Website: ulta-beauty
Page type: address-validator
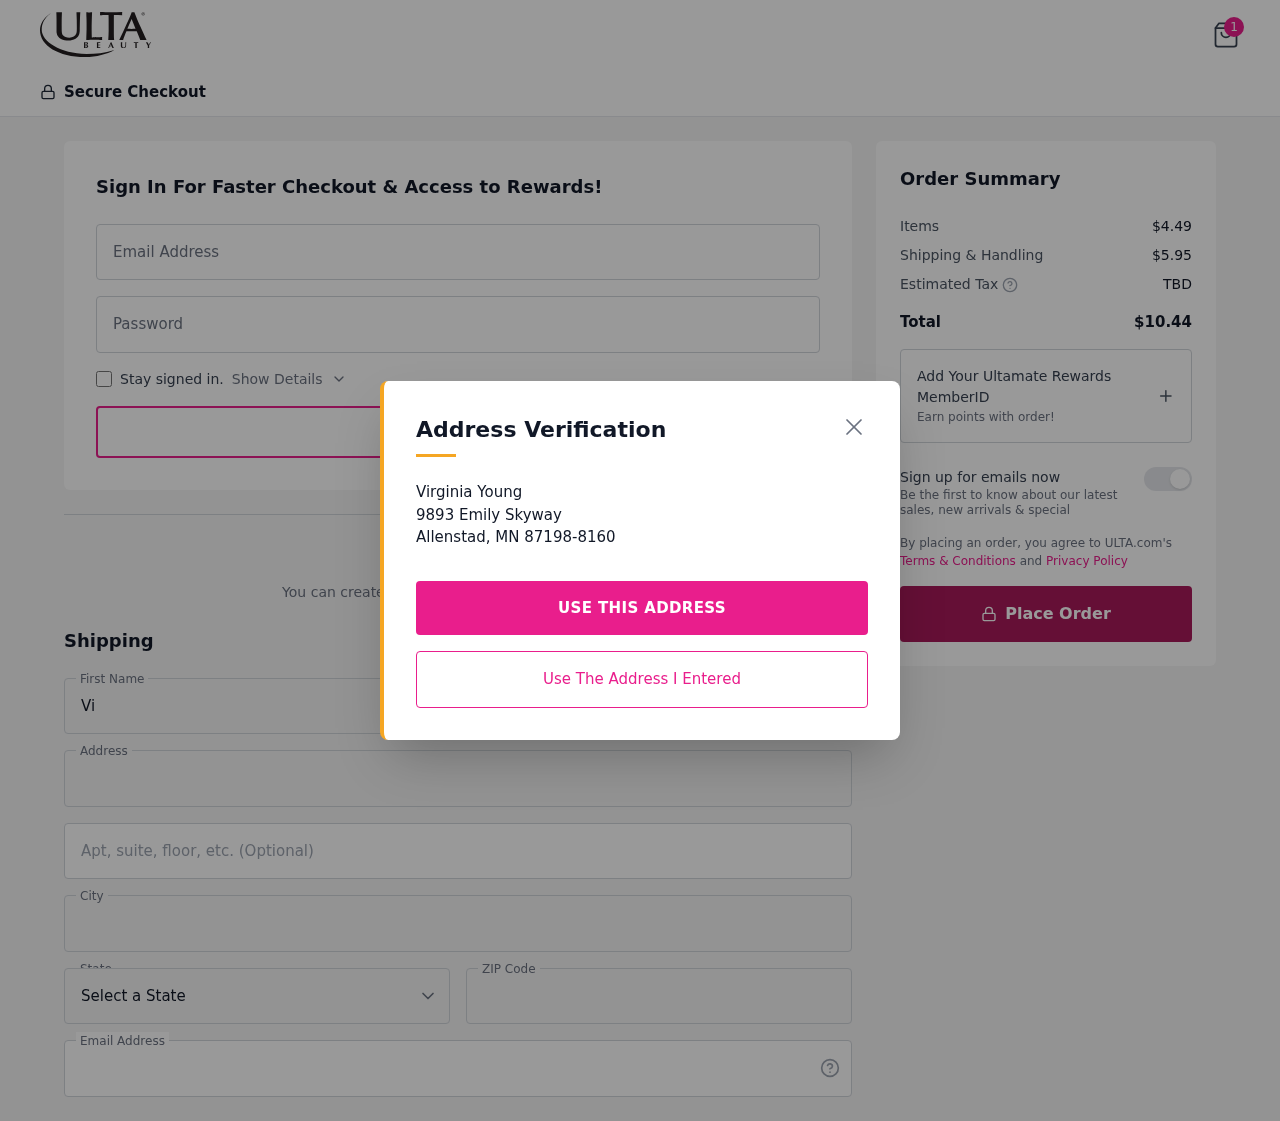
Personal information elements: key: PII_CITY
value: Allenstad
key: PII_EMAIL
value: virginiayoung@yahoo.com
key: PII_FIRSTNAME
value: Virginia
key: PII_LASTNAME
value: Young
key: PII_POSTCODE
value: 87198
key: PII_STATE_ABBR
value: MN
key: PII_STREET
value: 9893 Emily Skyway
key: PII_STREET2
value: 9893 Emily Skyway
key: PII_STREET2
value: Suite 526
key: PII_FULLNAME2
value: Virginia Young
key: PII_CITY2
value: Allenstad
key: PII_STATE_ABBR2
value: MN
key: PII_POSTCODE_FULL
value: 87198
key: PII_POSTCODE_EXT
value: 8160
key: PII_POSTCODE_NUMERIC
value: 87198
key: PII_POSTCODE_EXT_NUMERIC
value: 8160
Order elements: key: ORDER_NUM_ITEMS
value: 1
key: ORDER_SUBTOTAL
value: $4.49
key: ORDER_SHIPPING_COST
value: $5.95
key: ORDER_TOTAL
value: $10.44